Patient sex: M
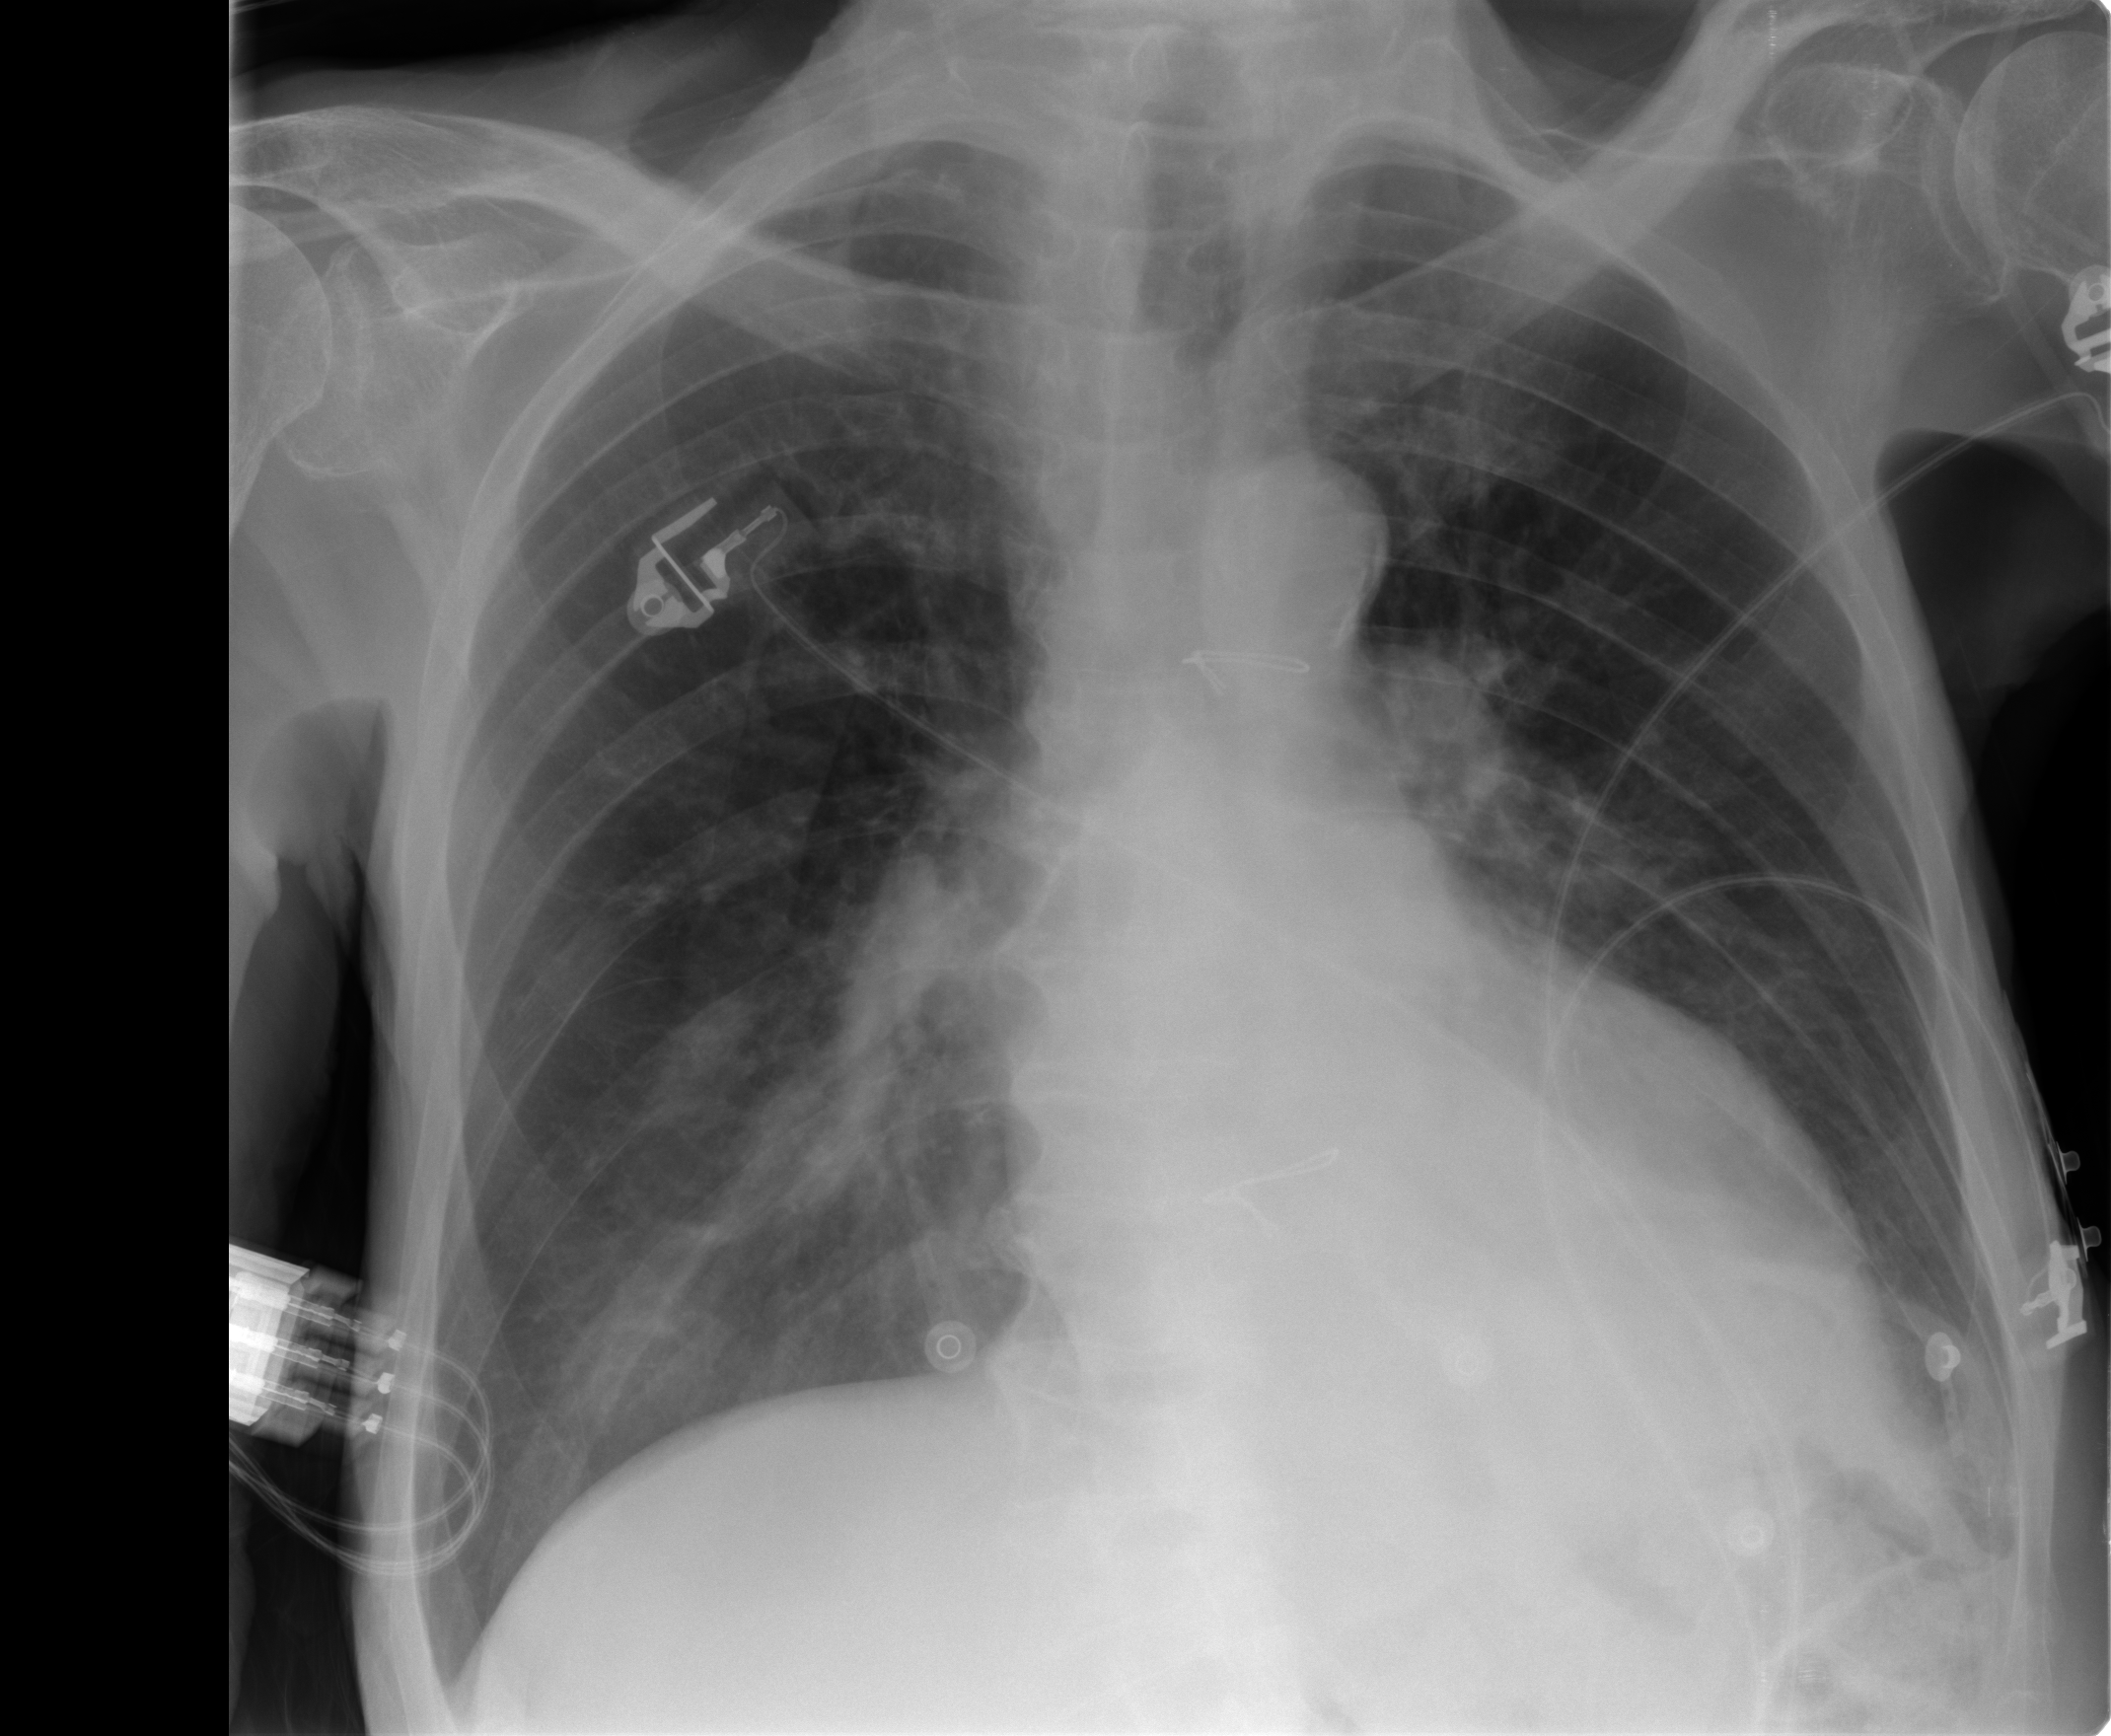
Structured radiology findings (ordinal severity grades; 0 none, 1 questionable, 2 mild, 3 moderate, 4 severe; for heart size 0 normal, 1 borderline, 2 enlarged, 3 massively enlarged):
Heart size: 1
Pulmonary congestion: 1
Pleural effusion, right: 0
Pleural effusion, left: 0
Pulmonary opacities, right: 2
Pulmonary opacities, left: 0
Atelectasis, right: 2
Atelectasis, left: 0